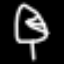
Label: leaf